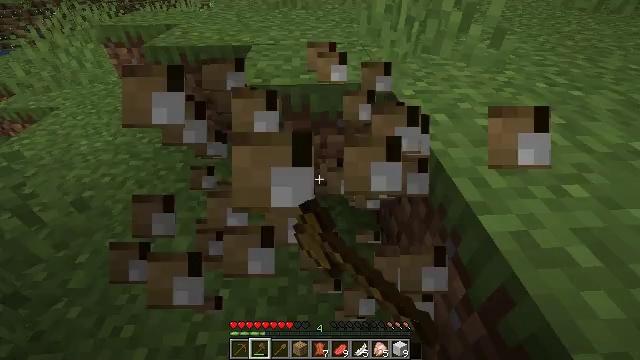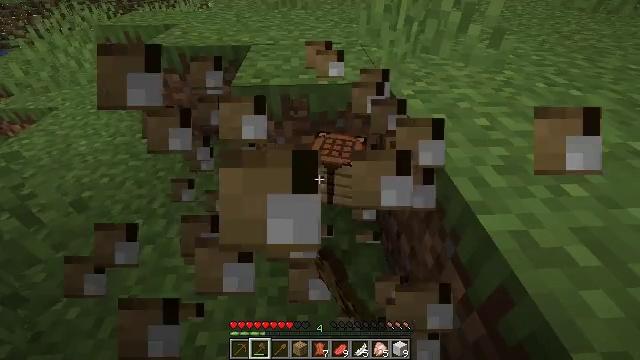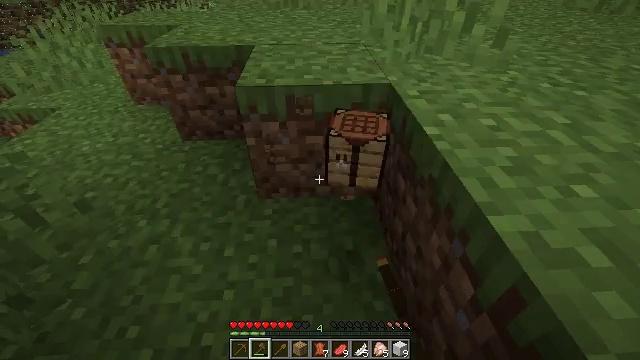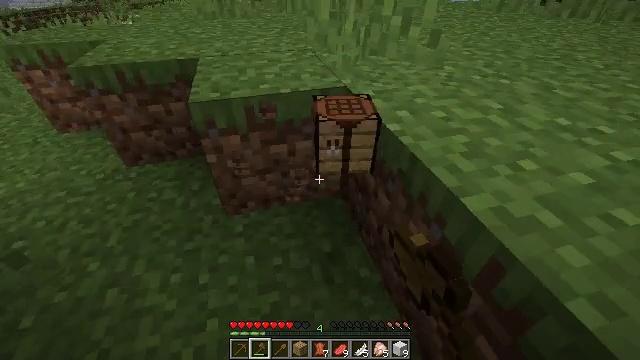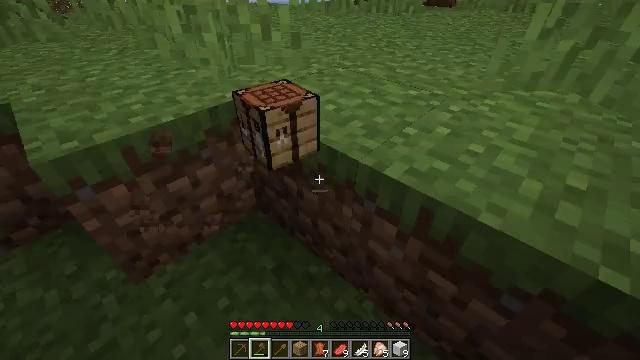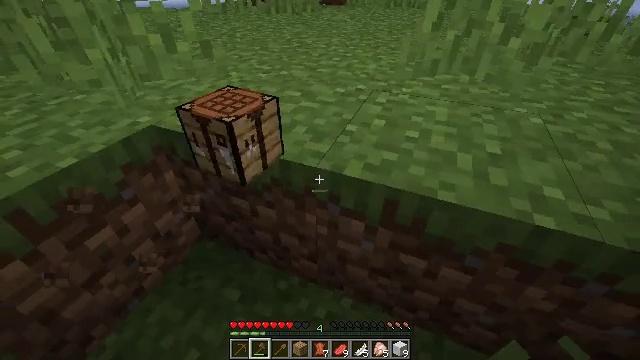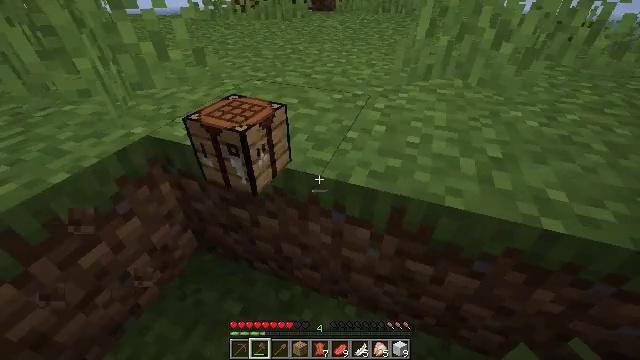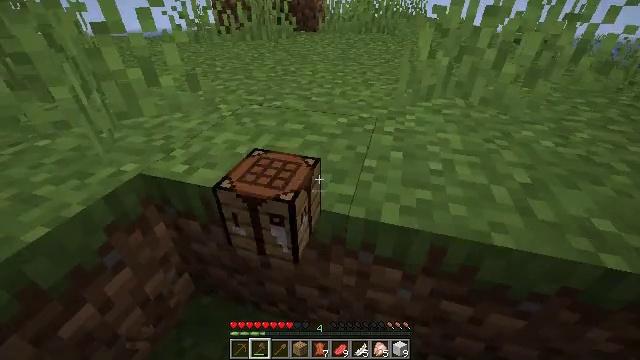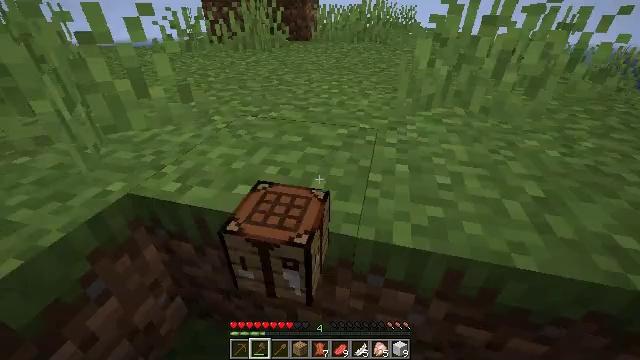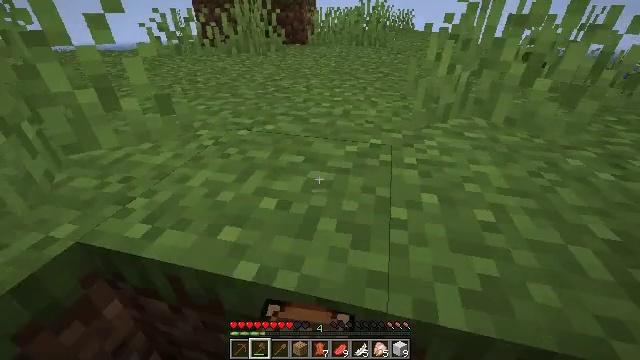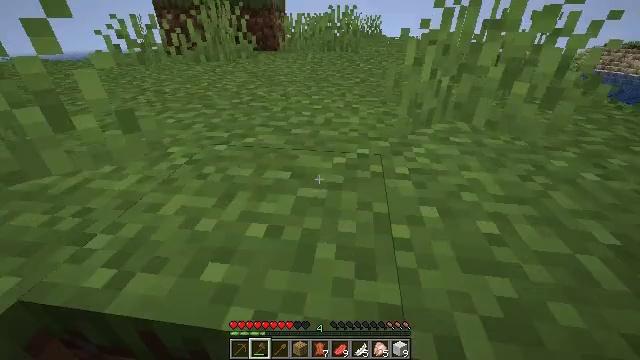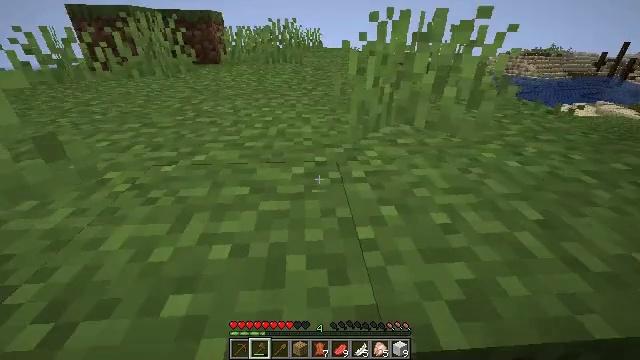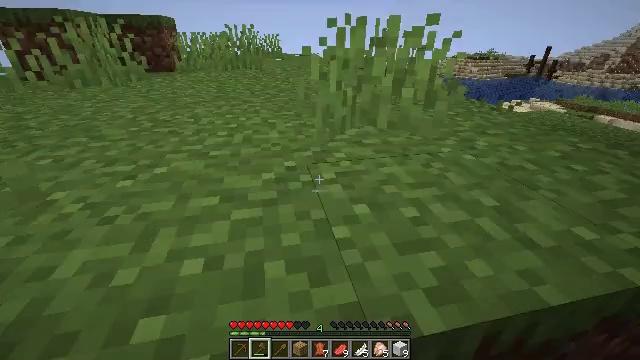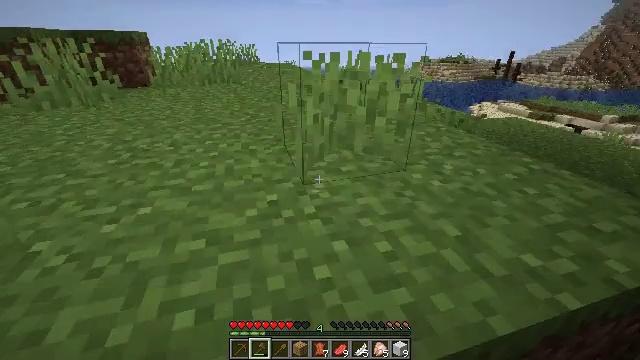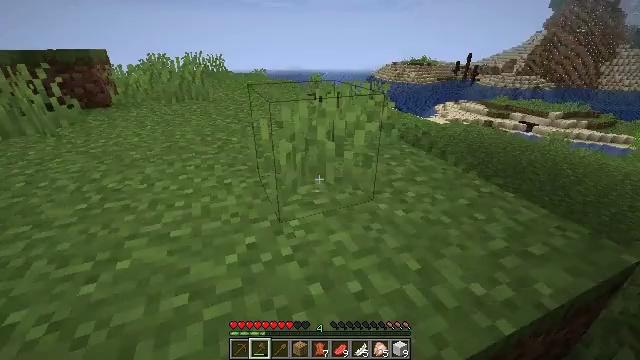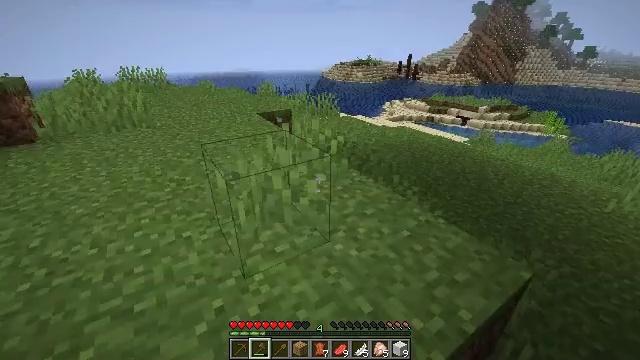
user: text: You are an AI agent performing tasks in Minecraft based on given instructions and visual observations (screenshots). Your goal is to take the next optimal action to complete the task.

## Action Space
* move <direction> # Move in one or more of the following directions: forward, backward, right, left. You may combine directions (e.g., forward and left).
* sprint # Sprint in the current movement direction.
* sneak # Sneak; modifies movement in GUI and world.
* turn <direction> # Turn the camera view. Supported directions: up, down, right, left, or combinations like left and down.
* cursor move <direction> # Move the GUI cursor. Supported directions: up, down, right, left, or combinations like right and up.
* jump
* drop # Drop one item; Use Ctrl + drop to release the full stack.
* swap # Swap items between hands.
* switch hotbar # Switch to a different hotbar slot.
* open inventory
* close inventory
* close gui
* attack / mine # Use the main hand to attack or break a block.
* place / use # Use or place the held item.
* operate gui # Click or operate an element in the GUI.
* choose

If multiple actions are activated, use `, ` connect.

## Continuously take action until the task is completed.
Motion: motion action
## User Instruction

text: Gather sand from the desert.
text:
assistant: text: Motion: attack / mine
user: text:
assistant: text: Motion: move left, attack / mine
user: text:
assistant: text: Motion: move left, turn right and up, attack / mine
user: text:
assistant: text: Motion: move forward and move left, turn right
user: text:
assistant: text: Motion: move forward and move left, turn right
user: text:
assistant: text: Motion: move forward and move left, turn right
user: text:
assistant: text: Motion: move forward, turn right and up
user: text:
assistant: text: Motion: move forward, turn right and up
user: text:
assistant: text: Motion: move forward, sprint, turn right
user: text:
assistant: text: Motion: move forward, sprint, turn right and up
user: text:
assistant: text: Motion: move forward, sprint, turn right and up
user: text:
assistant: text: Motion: move forward, sprint, turn right and up
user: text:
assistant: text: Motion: move forward, sprint, turn right, jump
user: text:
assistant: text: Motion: move forward, sprint, turn right, jump
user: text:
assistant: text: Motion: move forward, sprint, turn right, jump
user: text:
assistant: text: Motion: move forward, sprint, jump
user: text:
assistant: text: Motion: move forward, sprint
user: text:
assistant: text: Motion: move forward, sprint
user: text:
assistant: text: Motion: move forward, sprint
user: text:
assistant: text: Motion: move forward, sprint
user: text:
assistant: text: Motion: move forward, sprint
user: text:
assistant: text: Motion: move forward, sprint, turn left and down
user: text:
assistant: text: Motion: move forward, sprint, turn left and down
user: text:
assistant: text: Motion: move forward, sprint
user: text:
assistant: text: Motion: move forward, sprint
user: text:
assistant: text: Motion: move forward, sprint
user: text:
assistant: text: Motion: move forward, sprint
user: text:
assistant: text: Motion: move forward, sprint
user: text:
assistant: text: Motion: move forward, sprint, turn right and up
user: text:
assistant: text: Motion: move forward, sprint, turn right and up